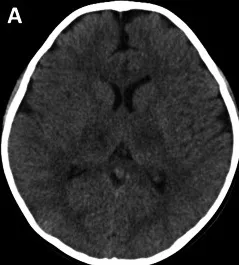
Imaging studies. Day 2 CT scan.
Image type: radiology (ct)